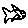
Label: fish